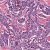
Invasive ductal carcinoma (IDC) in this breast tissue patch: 1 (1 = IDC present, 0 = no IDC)